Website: bh-photo
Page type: store-pickup
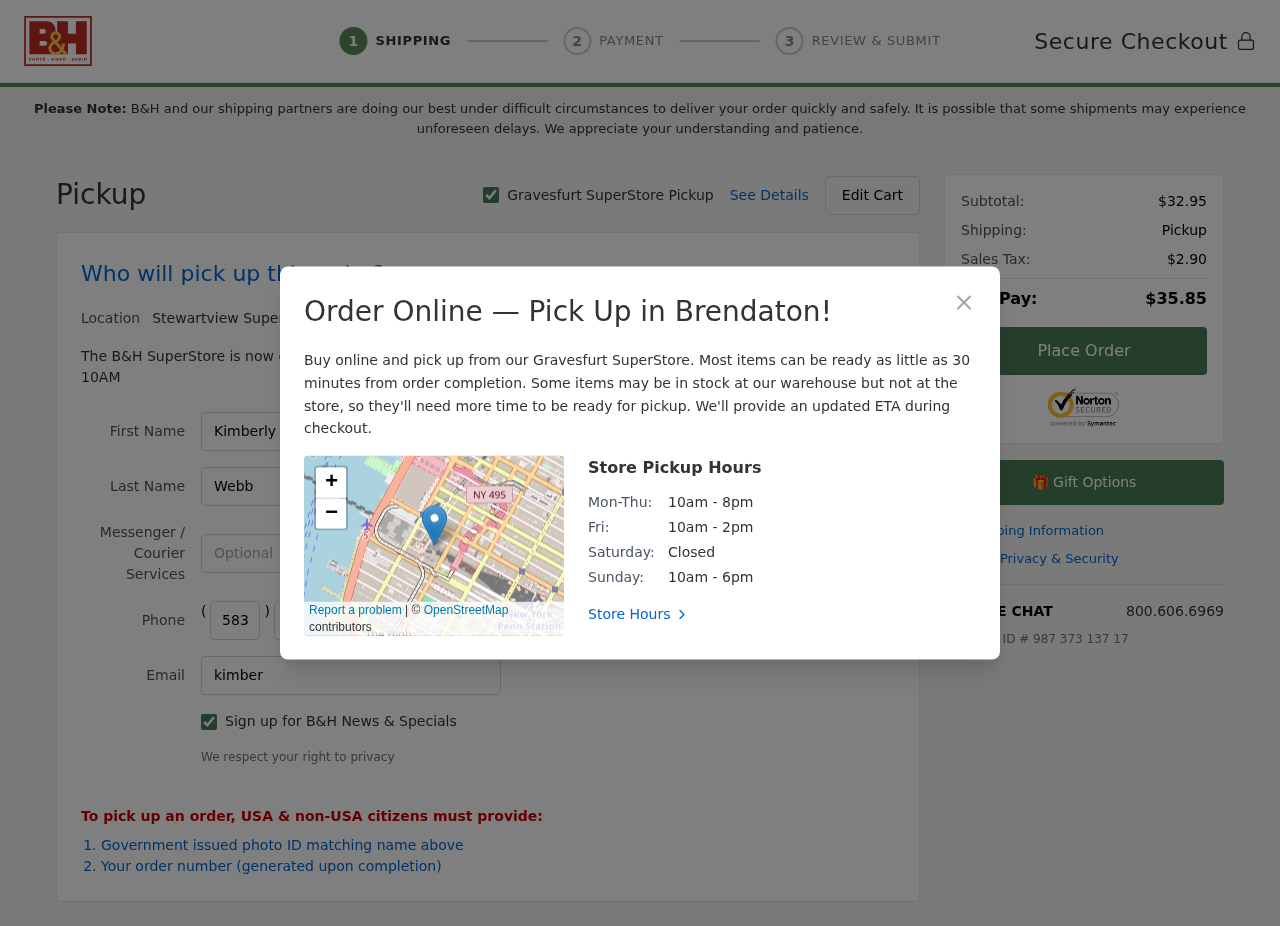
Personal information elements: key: PII_CITY
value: Gravesfurt
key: PII_CITY2
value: Stewartview
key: PII_CITY3
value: Brendaton
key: PII_EMAIL
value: kimberlywebb@yahoo.com
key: PII_FIRSTNAME
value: Kimberly
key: PII_LASTNAME
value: Webb
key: PII_PHONE_AREA
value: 583
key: PII_PHONE_PREFIX
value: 650
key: PII_PHONE_SUFFIX
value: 5970
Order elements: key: ORDER_SUBTOTAL
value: $32.95
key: ORDER_TAX
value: $2.90
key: ORDER_TOTAL
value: $35.85
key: ORDER_ID
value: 987 373 137 17